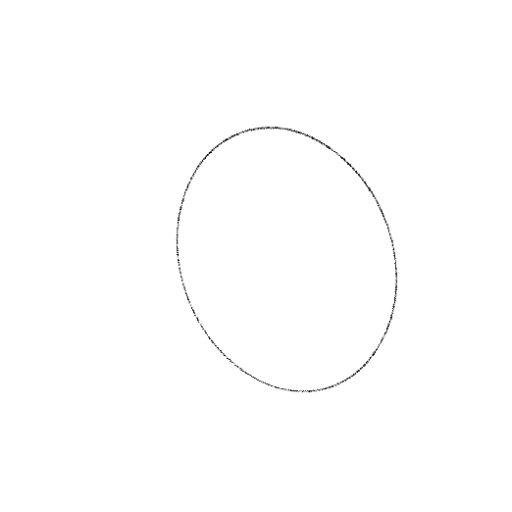
Crossing number: 0